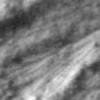
Label: no_change